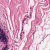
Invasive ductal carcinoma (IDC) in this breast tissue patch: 0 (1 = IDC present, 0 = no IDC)